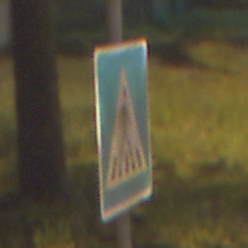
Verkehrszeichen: FussgaengerueberwegLinks
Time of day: Night
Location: Outdoor (Suburban)
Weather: PartlyCloudy
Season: NotSpecified
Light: Artificial